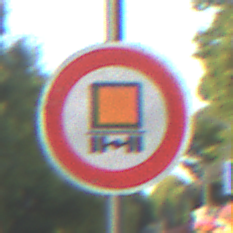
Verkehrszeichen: VerbotKennzeichnungspflichtigeKraftfahrzeugeGefaehrlicheGueter
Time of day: SunriseSunset
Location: Outdoor (Suburban)
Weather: PartlyCloudy
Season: NotSpecified
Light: Natural